Question: I'm using actionsheet to display lists of data for the user to choose from. The problem is that showing the actionsheet using '[self.actionSheet showInView:self.view];' is causing several CGContext errors. The same code worked well in iOS 6.
Code:
'''
self.actionSheet = [[UIActionSheet alloc] initWithTitle:nil
delegate:nil
cancelButtonTitle:nil
destructiveButtonTitle:nil
otherButtonTitles:nil];
[self.actionSheet setActionSheetStyle:UIActionSheetStyleBlackOpaque];
CGRect tableFrame = CGRectMake(0, 40, 320, 214);
self.tableView = [[UITableView alloc] initWithFrame:tableFrame style:UITableViewStylePlain];
self.tableView.dataSource = self;
self.tableView.delegate = self;
[self.actionSheet addSubview:self.tableView];
UISegmentedControl *closeButton = [[UISegmentedControl alloc] initWithItems:[NSArray arrayWithObject:@"Done"]];
closeButton.momentary = YES;
closeButton.frame = CGRectMake(260, 7.0f, 50.0f, 30.0f);
closeButton.tintColor = [UIColor redColor];
[closeButton addTarget:self action:@selector(dismissActionSheet:) forControlEvents:UIControlEventValueChanged];
[self.actionSheet addSubview:closeButton];
[self.actionSheet showFromView:self.view];
[UIView beginAnimations:nil context:nil];
[self.actionSheet setBounds:CGRectMake(0, 0, 320, 485)];
[UIView commitAnimations];
'''
Errors:
'''
CGContextSetFillColorWithColor: invalid context 0x0. This is a serious error. This application, or a library it uses, is using an invalid context and is thereby contributing to an overall degradation of system stability and reliability. This notice is a courtesy: please fix this problem. It will become a fatal error in an upcoming update.
CGContextSetStrokeColorWithColor: invalid context 0x0. This is a serious error. This application, or a library it uses, is using an invalid context and is thereby contributing to an overall degradation of system stability and reliability. This notice is a courtesy: please fix this problem. It will become a fatal error in an upcoming update.
CGContextSaveGState: invalid context 0x0. This is a serious error. This application, or a library it uses, is using an invalid context and is thereby contributing to an overall degradation of system stability and reliability. This notice is a courtesy: please fix this problem. It will become a fatal error in an upcoming update.
CGContextSetFlatness: invalid context 0x0. This is a serious error. This application, or a library it uses, is using an invalid context and is thereby contributing to an overall degradation of system stability and reliability. This notice is a courtesy: please fix this problem. It will become a fatal error in an upcoming update.
CGContextAddPath: invalid context 0x0. This is a serious error. This application, or a library it uses, is using an invalid context and is thereby contributing to an overall degradation of system stability and reliability. This notice is a courtesy: please fix this problem. It will become a fatal error in an upcoming update.
CGContextDrawPath: invalid context 0x0. This is a serious error. This application, or a library it uses, is using an invalid context and is thereby contributing to an overall degradation of system stability and reliability. This notice is a courtesy: please fix this problem. It will become a fatal error in an upcoming update.
CGContextRestoreGState: invalid context 0x0. This is a serious error. This application, or a library it uses, is using an invalid context and is thereby contributing to an overall degradation of system stability and reliability. This notice is a courtesy: please fix this problem. It will become a fatal error in an upcoming update.
'''
The workaround to set cancelButtonTitle to @"" results in this UI problem for me:

The original code came from another stackoverflow answer, see <URL>.
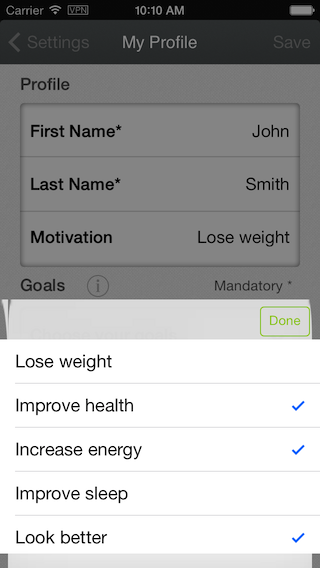
Answer: I believe the answer here is that UIActionSheet is not intended to be used this way, and as a result may have side effects like these. From the <URL>, "UIActionSheet is not designed to be subclassed, nor should you add views to its hierarchy."
While this didn't cause problems for me in iOS 6, something has clearly changed in iOS 7 and I am more in favor of going down another route than trying to do something that contradicts the docs. Note that a workaround may be to pass @"" for the cancelButtonTitle rather than nil, but this causes other UI problems and may not be approved by Apple.
Alternative solutions:
1. Create your own view and present it modally - I made a simple example project showing one way to do this.
2. https://github.com/gpambrozio/BlockAlertsAnd-ActionSheets (no update for iOS 7 yet)